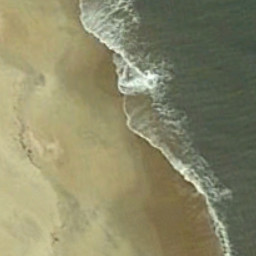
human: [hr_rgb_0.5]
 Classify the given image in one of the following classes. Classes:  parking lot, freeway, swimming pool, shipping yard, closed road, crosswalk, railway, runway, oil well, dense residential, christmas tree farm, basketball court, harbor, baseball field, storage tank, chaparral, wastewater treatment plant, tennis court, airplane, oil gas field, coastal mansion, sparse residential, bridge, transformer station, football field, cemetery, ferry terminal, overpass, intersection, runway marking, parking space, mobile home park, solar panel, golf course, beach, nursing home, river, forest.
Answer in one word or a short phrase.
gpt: beach